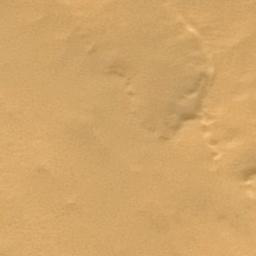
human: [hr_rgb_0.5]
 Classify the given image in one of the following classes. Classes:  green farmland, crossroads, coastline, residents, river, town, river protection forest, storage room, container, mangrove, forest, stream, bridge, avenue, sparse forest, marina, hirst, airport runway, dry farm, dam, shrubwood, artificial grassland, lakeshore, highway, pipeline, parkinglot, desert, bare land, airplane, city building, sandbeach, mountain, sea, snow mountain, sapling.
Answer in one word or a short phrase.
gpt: desert